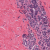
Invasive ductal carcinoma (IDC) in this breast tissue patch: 0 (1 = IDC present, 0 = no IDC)